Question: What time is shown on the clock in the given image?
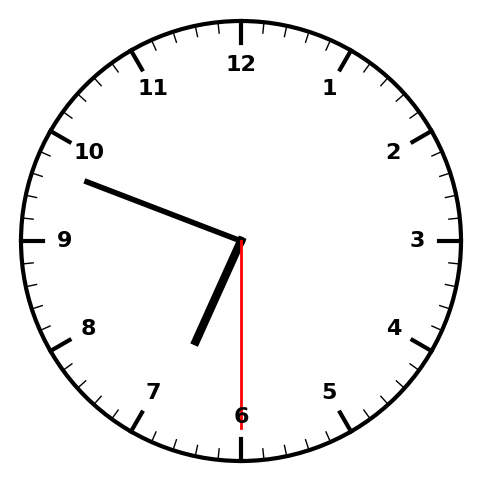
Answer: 06:48:30